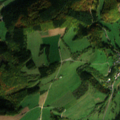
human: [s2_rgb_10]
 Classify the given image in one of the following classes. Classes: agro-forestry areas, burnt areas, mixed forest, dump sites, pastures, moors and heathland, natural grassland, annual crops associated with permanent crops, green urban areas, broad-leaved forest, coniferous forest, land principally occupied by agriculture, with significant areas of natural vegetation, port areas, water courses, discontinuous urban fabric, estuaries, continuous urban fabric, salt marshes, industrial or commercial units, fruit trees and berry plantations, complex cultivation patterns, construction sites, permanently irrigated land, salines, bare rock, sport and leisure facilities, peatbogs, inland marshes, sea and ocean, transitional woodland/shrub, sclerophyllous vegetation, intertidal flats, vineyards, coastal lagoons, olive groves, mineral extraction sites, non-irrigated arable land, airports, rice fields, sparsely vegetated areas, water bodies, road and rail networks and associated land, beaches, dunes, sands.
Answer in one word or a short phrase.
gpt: pastures, land principally occupied by agriculture, with significant areas of natural vegetation, broad-leaved forest, mixed forest